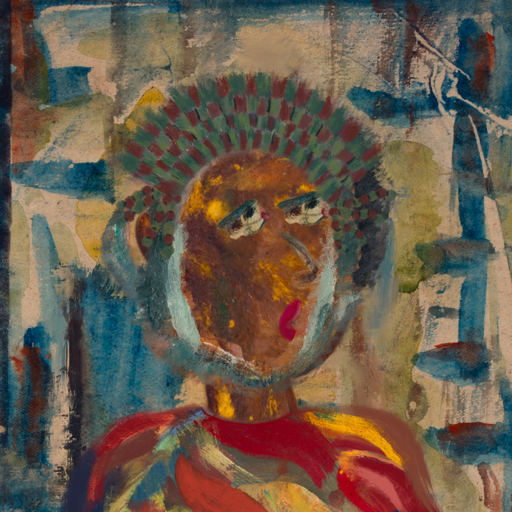
Background: Orphan, Head And Neck Side: Comrade, Face Side: Pipe, Bust: Mother_And_Son_Son, Hair Side: Boggyland, Head Accessory: After_Raid_Crown, Second Necklace: Blank, Necklace: Blank, Baby: Blank